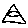
Label: triangle